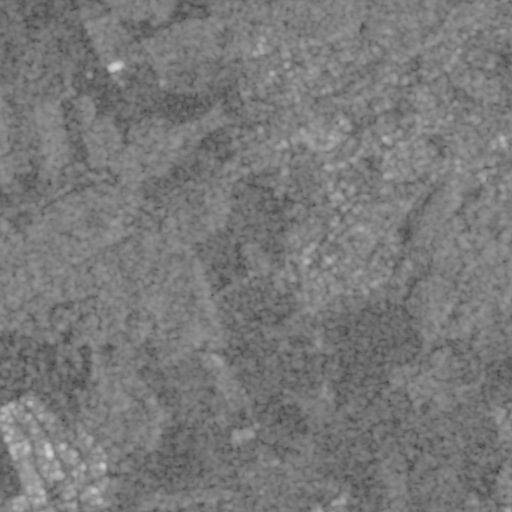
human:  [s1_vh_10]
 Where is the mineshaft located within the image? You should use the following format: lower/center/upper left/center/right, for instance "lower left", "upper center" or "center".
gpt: The mineshaft is located in the upper right of the image.
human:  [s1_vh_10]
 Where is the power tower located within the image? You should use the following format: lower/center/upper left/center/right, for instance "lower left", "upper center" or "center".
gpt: The power tower is located in the lower right of the image.
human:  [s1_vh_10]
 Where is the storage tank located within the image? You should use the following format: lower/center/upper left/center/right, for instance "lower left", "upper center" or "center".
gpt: The storage tank is located in the lower center of the image.
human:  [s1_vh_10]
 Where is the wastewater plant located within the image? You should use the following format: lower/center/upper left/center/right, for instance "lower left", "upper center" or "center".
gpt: The wastewater plant is located in the lower center of the image.
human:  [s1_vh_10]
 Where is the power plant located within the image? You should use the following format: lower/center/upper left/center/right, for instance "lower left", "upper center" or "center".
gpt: There is no power plant in the image.

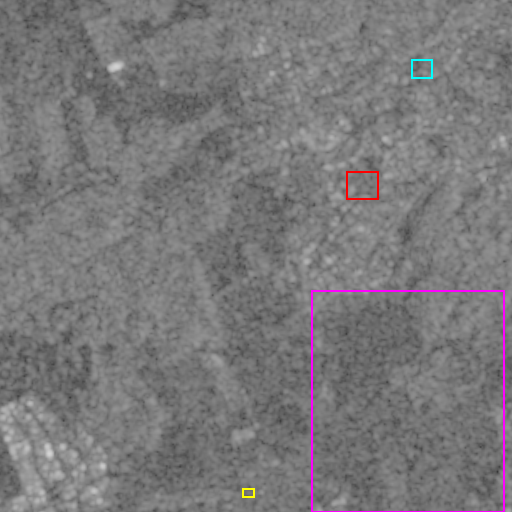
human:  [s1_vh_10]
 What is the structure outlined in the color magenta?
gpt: The structure outlined in magenta is a crop field.
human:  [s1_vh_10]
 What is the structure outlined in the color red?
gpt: The structure outlined in red is a park.
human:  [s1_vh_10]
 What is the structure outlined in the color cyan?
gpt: The structure outlined in cyan is a parking lot.
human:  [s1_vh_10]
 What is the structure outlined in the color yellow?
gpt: The structure outlined in yellow is a wastewater plant.
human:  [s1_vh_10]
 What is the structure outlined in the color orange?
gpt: There is no orange outline.